Question: I am wondering what is the recommended way for achieving a tab fragment activity (supporting swipes) like the picture below. I mean, what class should I extend and for the Listener, what kind of listener do I need to implement?
I am following a tutorial what uses ActionBarActivity and ActionBar.TabListener, which have been deprecated and now I am looking for a way to replace them with something else.

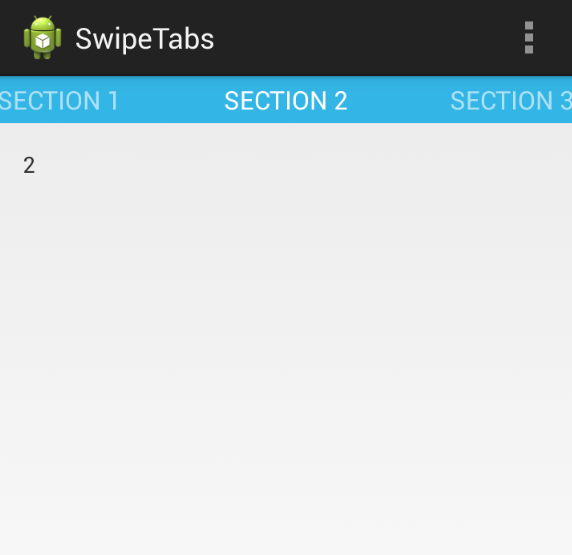
Answer: It seems that you have not understood its working completely. You should first know the difference between the Scroll tabs vs fixed tabs , if you have more then 3 tabs then You should use scroll able swipe tabs. But there are general procedure for these.
1. Make Fragments (So that you can change views when clicked on the tabs)
2. Create View Pager (if you are using fragments then you have two options a)FragmentStatePagerAdapter b)FragmentPagerAdapter )
3. Add titles inside pager
Now there you go you can use this adapter to change the views from left to right or right to left and as when the views get change you can change the selected tab and inversely when specific tab is selected you can navigate to specific view also.